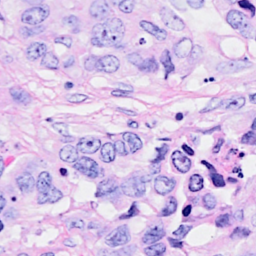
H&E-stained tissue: Breast